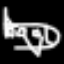
Label: airplane